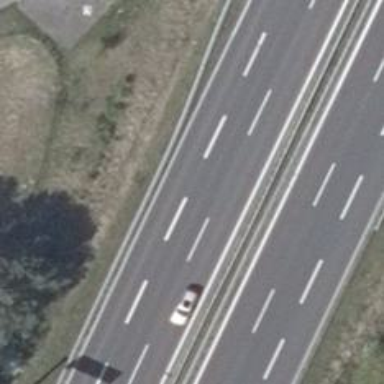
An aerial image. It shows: This is trunk highway with motorroad.